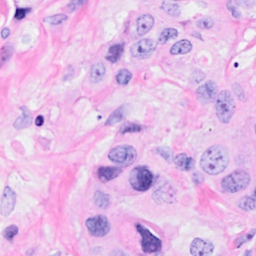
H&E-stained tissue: Breast